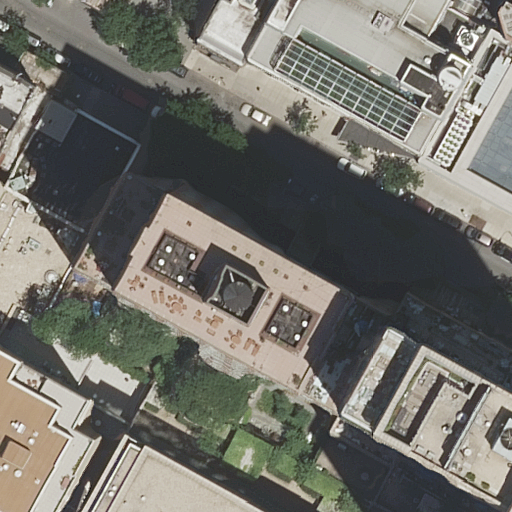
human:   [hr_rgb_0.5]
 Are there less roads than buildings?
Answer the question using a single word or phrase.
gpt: yes

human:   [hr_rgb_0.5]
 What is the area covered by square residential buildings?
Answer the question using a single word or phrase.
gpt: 0m2

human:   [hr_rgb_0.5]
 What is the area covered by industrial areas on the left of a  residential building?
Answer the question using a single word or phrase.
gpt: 0m2

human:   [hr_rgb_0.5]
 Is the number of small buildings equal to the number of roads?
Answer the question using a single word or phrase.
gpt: yes

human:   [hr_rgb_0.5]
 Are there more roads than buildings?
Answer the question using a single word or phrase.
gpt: no

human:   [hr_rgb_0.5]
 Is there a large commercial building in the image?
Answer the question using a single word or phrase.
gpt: no

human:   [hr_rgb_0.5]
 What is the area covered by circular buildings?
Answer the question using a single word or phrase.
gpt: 0m2

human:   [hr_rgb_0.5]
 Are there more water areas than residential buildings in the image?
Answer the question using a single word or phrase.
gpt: no

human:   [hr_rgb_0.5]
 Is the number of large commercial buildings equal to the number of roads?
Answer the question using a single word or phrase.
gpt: no

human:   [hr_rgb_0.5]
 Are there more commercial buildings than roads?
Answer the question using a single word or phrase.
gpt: no

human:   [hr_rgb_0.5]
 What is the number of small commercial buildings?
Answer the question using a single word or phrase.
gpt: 0

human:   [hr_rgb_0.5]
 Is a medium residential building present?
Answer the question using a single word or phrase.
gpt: yes

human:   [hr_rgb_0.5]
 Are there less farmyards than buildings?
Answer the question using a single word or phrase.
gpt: yes

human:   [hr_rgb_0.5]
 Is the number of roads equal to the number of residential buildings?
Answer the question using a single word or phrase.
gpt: no

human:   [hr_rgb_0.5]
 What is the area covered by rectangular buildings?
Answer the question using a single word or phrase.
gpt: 3452m2

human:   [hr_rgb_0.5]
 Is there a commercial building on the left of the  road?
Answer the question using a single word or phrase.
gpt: no

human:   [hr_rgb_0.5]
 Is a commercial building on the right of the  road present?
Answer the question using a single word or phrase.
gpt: no

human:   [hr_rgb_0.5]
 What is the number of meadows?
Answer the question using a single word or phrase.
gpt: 0

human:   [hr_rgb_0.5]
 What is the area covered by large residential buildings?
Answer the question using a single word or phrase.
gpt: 4565m2

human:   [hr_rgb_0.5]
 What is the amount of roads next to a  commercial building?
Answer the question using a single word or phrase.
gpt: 0

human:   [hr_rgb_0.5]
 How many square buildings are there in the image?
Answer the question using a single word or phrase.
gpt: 0

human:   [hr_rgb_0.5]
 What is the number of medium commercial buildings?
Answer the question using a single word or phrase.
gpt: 0

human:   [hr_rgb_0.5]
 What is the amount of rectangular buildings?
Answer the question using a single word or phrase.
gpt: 6

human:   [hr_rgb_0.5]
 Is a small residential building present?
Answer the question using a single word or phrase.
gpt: yes

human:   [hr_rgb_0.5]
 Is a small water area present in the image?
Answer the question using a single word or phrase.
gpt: no

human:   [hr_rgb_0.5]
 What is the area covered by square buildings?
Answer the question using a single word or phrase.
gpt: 0m2

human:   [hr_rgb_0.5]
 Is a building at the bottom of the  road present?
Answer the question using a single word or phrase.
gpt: yes

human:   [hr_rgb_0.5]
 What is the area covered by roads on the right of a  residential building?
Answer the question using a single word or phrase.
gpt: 0m2

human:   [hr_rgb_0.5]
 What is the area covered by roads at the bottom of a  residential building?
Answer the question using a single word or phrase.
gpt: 0m2

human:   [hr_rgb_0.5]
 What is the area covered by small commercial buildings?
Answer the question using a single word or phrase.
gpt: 0m2

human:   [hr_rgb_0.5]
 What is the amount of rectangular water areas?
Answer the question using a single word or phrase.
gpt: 0

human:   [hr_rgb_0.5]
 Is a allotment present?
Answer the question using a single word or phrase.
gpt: no

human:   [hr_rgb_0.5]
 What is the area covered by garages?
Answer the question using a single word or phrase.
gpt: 0m2

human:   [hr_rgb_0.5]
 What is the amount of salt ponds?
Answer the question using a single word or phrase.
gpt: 0

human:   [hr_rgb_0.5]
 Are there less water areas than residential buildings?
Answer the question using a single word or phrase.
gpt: yes

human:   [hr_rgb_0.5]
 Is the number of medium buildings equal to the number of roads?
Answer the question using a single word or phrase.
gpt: no

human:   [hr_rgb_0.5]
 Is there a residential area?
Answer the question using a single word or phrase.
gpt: no